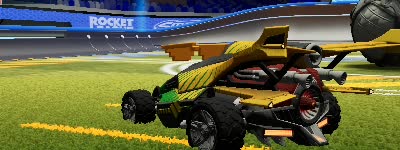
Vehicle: aftershock